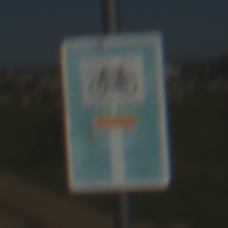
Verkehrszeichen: SackgasseRadverkehrDurchlaessig
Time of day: MorningAfternoon
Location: Outdoor (RoadRail)
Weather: Clear
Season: NotSpecified
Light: Natural